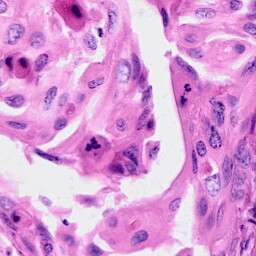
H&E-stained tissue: Cervix